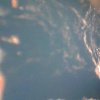
Label: water